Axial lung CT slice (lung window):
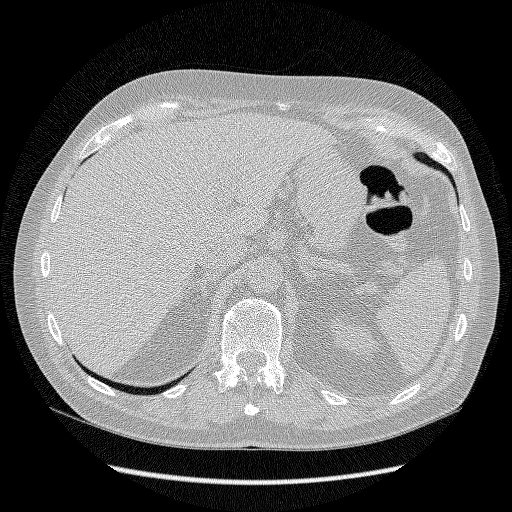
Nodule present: no